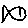
Label: fish